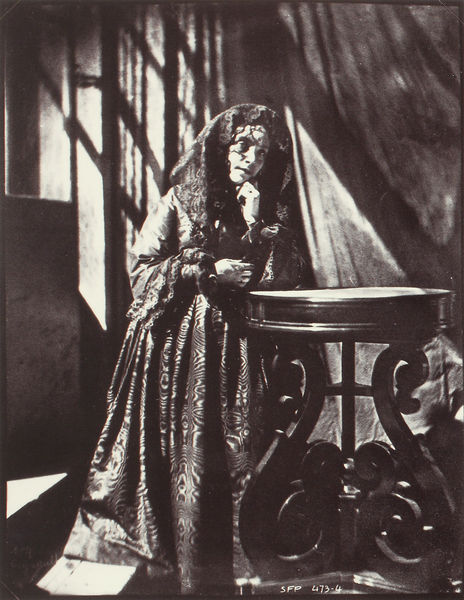
Titel: La femme de l’artiste en mantille
Künstler: V. Regnault
Schlagwörter: dunkel, hand, kopf, schatten, umhang, weiß, fenster, frau, kleid, licht, raum, schwarz, tisch, blick, schleier, tuch, alt, wand, falten, samt, spitze, stehen, trauer, portrait, porträt, signatur, gewand, haare, stehend, ruhe, italien, stille, treppe, weib, witwe, kopftuch, verzierung, atelier, stufe, rüschen, reflexion, foto, fotografie, photographie, holztisch, denken, schwarz weiß, hallo, tracht, christlich, aufgestützt, september, greisin, maria, fotographie, wittwe, tich, schleider, trauerschleier